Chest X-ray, PA view. Patient: 80 years old, sex F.
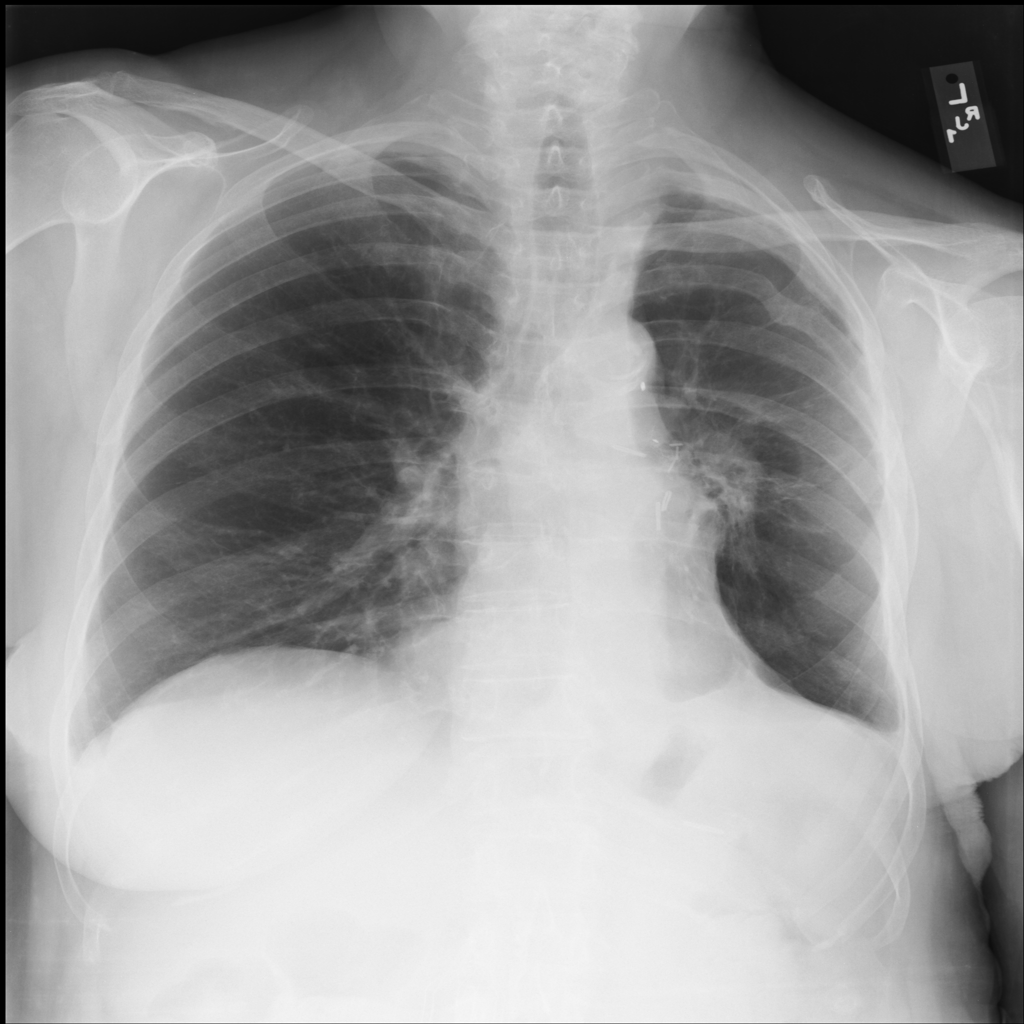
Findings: Atelectasis, Mass